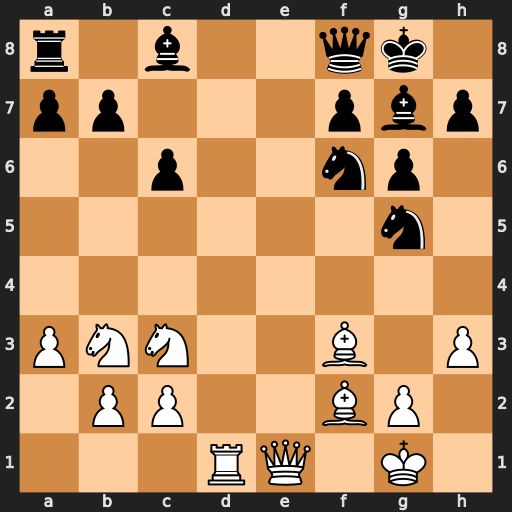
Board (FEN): r1b2qk1/pp3pbp/2p2np1/6n1/8/PNN2B1P/1PP2BP1/3RQ1K1
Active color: w
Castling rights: -
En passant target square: -
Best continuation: Bc5 Nxf3+ gxf3 Bxh3 Bxf8